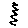
Label: zigzag